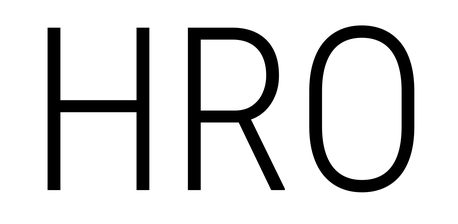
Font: Roboto_Condensed_Light